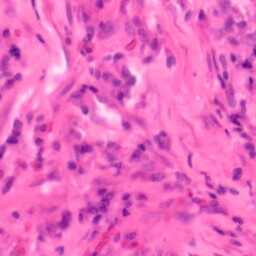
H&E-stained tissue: Colon